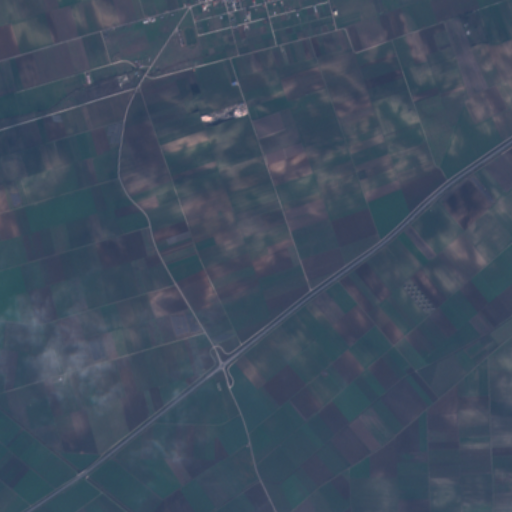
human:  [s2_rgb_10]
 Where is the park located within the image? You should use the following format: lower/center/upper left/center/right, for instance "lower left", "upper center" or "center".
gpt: The park is located in the upper center of the image.
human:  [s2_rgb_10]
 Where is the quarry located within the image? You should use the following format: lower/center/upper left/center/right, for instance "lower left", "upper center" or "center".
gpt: The quarry is located in the upper center of the image.
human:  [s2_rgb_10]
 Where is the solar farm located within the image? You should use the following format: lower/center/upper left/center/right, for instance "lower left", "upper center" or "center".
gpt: The solar farm is located in the center right of the image.
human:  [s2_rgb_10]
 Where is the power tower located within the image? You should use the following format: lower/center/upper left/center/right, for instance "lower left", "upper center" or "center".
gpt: There is no power tower in the image.